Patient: sex F, age 49
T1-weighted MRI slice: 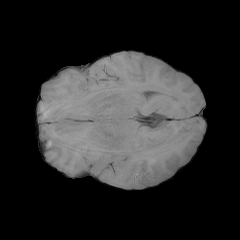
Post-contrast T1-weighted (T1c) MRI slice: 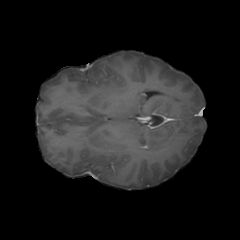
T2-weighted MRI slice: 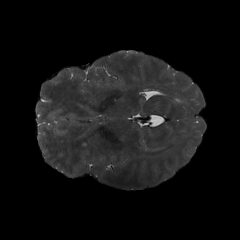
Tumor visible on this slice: no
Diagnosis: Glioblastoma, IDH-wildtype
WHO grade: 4